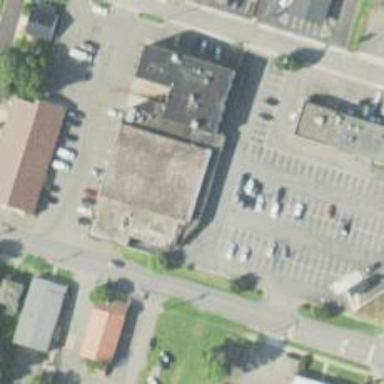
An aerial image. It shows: Supermarket.